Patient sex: M
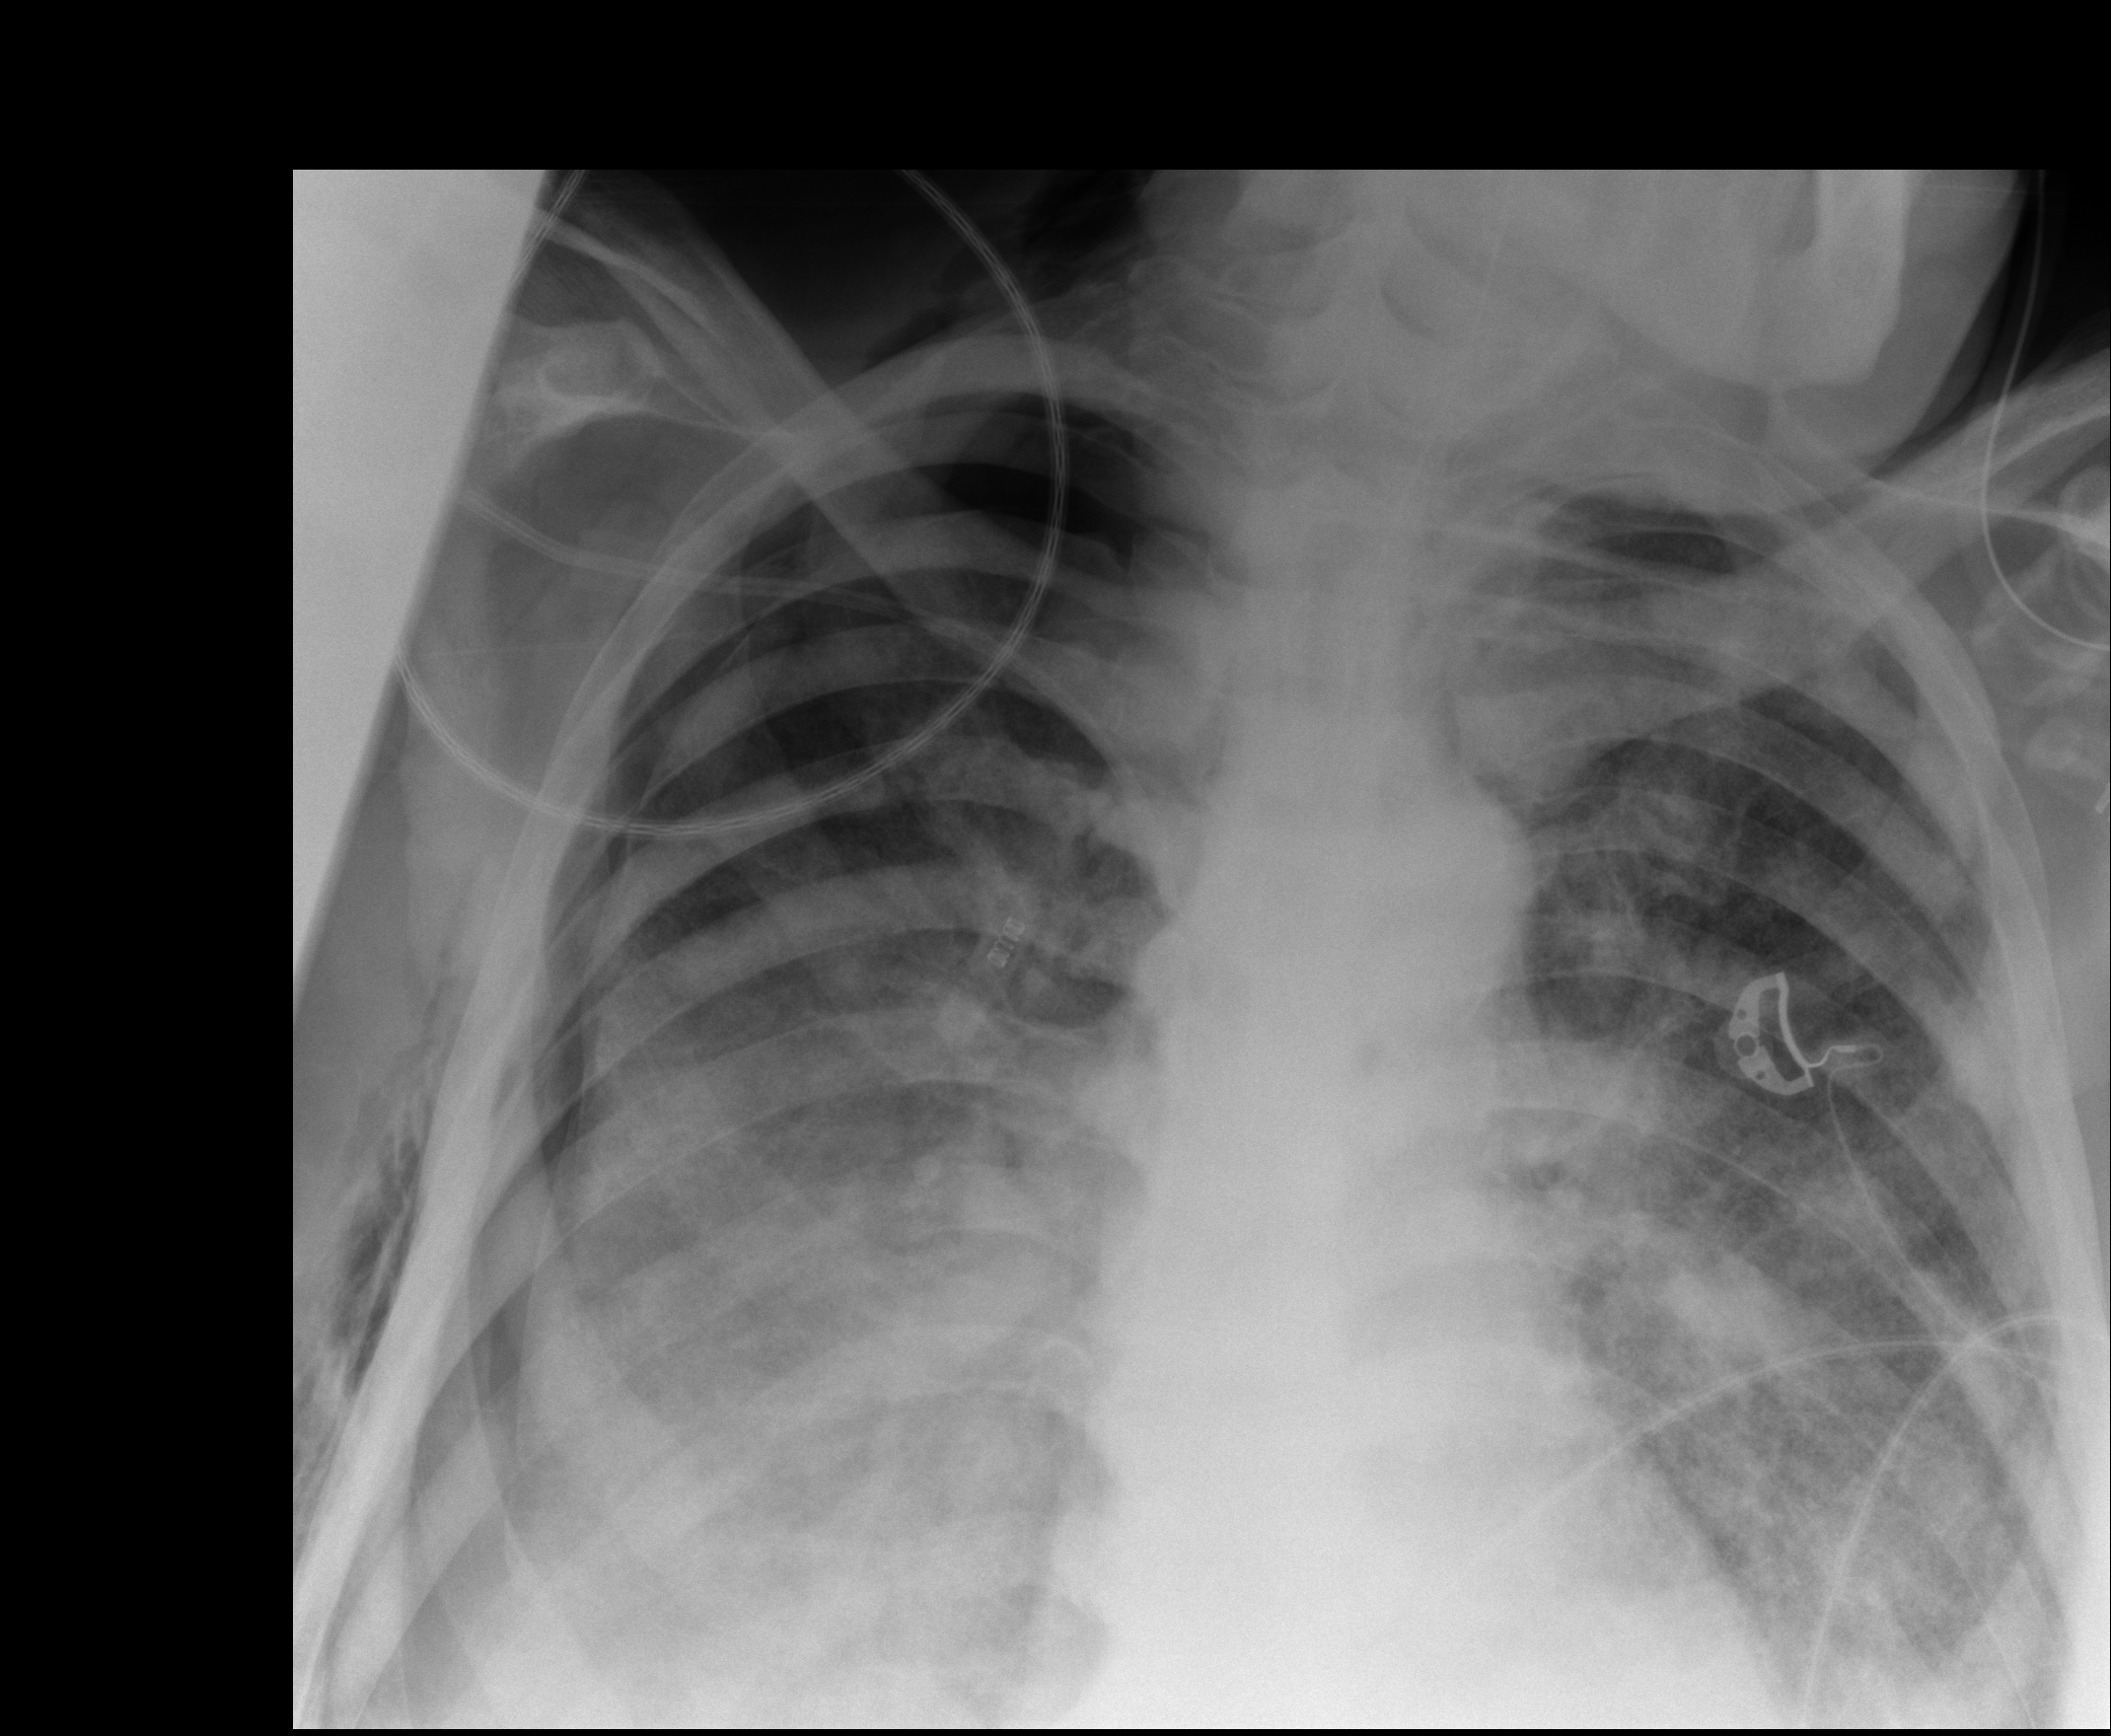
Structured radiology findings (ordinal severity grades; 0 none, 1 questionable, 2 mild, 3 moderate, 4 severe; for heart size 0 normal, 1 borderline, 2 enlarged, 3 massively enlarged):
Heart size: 0
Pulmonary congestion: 2
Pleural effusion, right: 2
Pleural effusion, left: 2
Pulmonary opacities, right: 3
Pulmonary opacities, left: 3
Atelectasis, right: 2
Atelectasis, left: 2